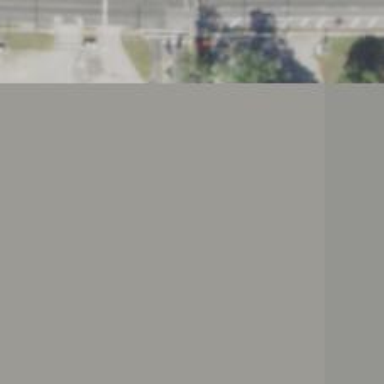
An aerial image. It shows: Unmarked crossing on the road.